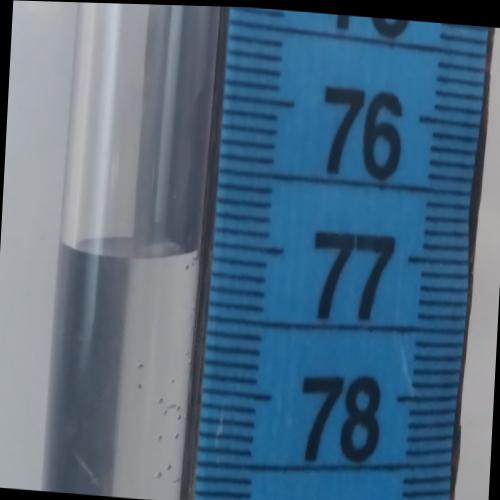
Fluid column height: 77.1 cm